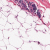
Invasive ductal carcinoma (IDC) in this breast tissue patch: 0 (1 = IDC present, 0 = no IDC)